Question: Sorry if this is a massively noob question but I'm new to Firebase (though it seems awesome so far).
I have a list of books saved to Firebase from within an Angular app. I can display these on screen fine using the following code:
'''
var db = new Firebase("https://xxxxx.xxxxx.com");
$scope.books = $firebase(db);
'''
Then I loop through the books and spit them out into a list.
When I click on each book I want it to takes me to view that displays the book information. Before Firebase I did this by:
'''
.controller('BookDetailCtrl', function($scope, $stateParams, Books) {
$scope.book = Books.get($stateParams.bookId);
})
'''
and then spitting the info out on screen.
How can I do the same in Firebase as the books have no id's but have random strings as keys.
I've looked through the docs but have either missed it or I'm looking at things the wrong way...
Any help would be great, thanks
Adding screenshot of firebase forge - I need to access an individual book, how can I get these random IDs firebase uses for keys/id's?

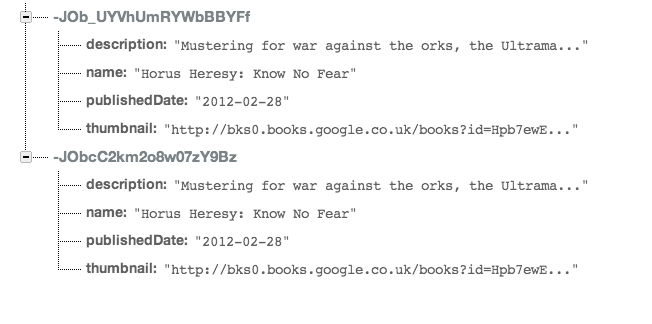
Answer: You can utilize $firebase for this:
'''
$scope.book = $scope.books.$child( bookId );
'''
But it's not strictly necessary, as the main purpose of AngularFire is to automate a lot of the list management aspects. You could easily go right to the Firebase API if all we want is a specific book:
'''
var fb = new Firebase('https://kato-sandbox-books.firebaseio-demo.com');
var bookId = 'book1';
$scope.book = null;
fb.child(bookId).on('value', function(snap) {
$timeout(function() { $scope.book === snap.val(); });
});
'''
<URL>